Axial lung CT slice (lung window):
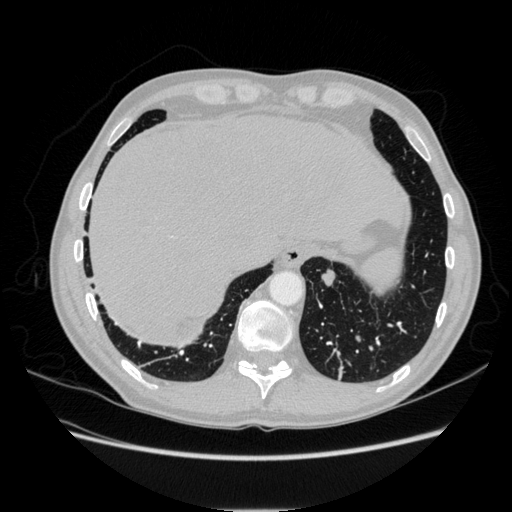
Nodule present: yes
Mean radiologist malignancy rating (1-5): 3.75